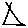
Label: triangle